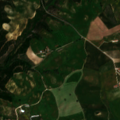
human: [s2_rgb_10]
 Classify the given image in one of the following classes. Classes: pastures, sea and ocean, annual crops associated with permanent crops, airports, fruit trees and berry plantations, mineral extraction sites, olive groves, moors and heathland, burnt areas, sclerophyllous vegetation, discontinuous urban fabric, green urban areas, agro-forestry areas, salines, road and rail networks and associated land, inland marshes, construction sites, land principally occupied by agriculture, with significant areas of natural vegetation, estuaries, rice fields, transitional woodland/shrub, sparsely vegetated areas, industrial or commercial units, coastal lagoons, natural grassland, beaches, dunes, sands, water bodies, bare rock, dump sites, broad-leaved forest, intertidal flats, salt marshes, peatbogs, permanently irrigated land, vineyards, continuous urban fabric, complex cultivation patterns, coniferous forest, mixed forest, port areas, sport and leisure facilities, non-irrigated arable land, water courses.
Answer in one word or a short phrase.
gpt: non-irrigated arable land, olive groves, annual crops associated with permanent crops, complex cultivation patterns, land principally occupied by agriculture, with significant areas of natural vegetation